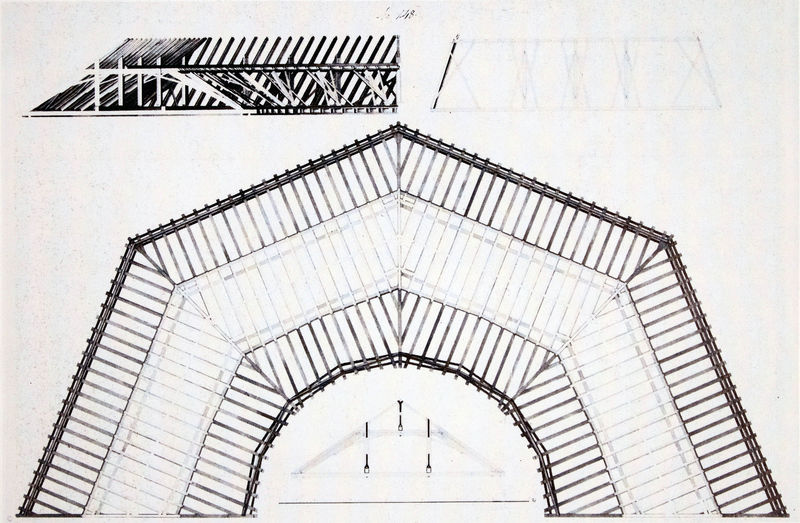
Titel: Dachstuhlkonstruktion (Fischer-Atelier)
Künstler: Carl von Fischer
Standort: München
Institution: Architektursammlung der Technischen Universität
Schlagwörter: schatten, weiß, dreieck, grau, holz, pfeiler, schwarz, skizze, terasse, tür, zeichnung, anlage, dach, gebäude, haus, weg, zaun, muster, alt, wand, architektur, feld, felder, brücke, kirche, boden, decke, blatt, kreis, oval, rund, turm, oktagon, aussicht, balkon, schrift, papier, ecke, ansicht, bogen, perspektive, stab, studie, tribüne, fläche, flächen, giebel, mauer, formen, grafik, graphik, linien, hof, latten, rand, kuppel, treppe, treppen, detail, symmetrie, streifen, balken, stufen, bretter, nägel, striche, tor, leuchten, arena, halle, bögen, wände, eingang, tusche, scheune, eckig, linie, kohle, kontur, symmetrisch, form, druck, schnitt, schwarzweiss, schraffur, radierung, stich, konturen, quer, bleistift, dachstuhl, flur, entwurf, stift, halbrund, ecken, kurve, geometrisch, öffnung, stäbe, mauern, halb, apsis, struktur, konstruktion, diagonale, sparren, plan, holt, stahl, verstrebungen, streben, querschnitt, geometrie, viereck, gefüge, bau, konstrukt, längs, oktogon, achteck, anordnung, dachboden, tunnel, vertäfelung, zelt, bauen, geschoss, alternierend, gebälk, grundriss, parallelen, konstruktionszeichnung, aufriss, etage, architekturzeichnung, bauzeichnung, bauplan, architekt, balance, rondell, zwischenraum, zentralbau, satteldach, winkel, durchfahrt, aula, polygon, bauplanung, dreigelenk, eisenbau, fünfeck, gelenkstütze, holh, holzbau, konzertsaal, mehreck, parallele, planen, queerschnitt, querbalken, reinzeichnung, sektion, skizzel, stadion, statik, verbindungen, vieleckig, giebeldach, planung, holzkonstruktion, akizze, 8eckig, aufriss plan